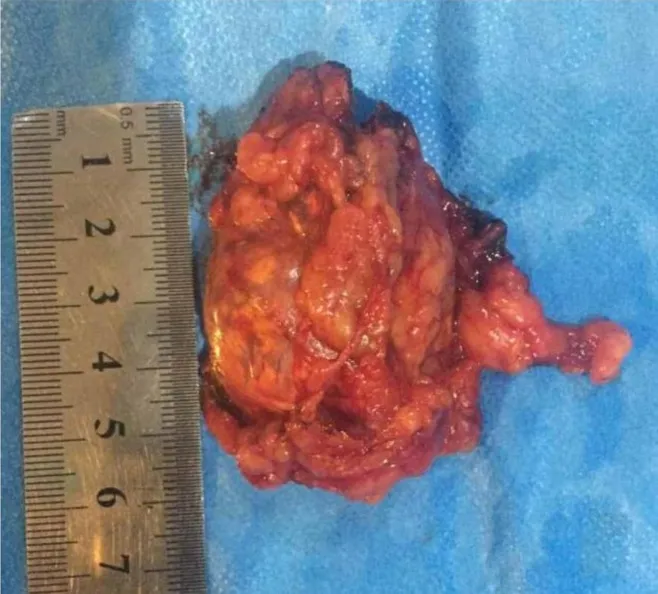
Completely excised right adrenal gland with the mass.
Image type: medical_photograph (other_medical_photograph)